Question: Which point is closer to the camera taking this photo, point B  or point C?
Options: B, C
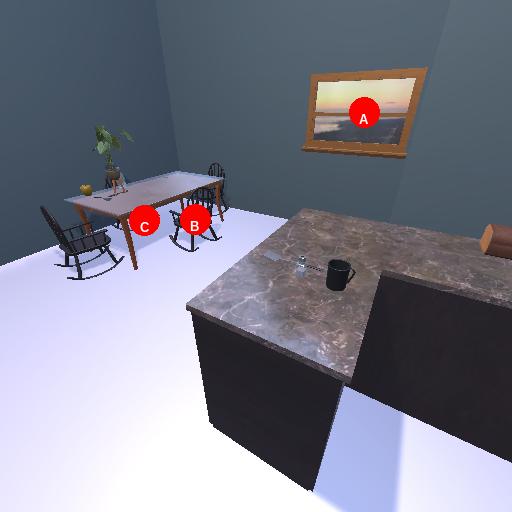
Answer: B